Current action and preconditions to check: trajectory_clear

Your task: For each precondition in the list above, predict whether it will hold at this action.

Consider the current scene as observed from the mobile robot's camera, and analyze the predicted future states of all dynamic agents (e.g., people, animals, vehicles, or any moving entities) within the NEXT SECOND.

IMPORTANT: Only answer "very likely" if you are absolutely certain—based on strong, clear evidence—that a dynamic agent will violate the precondition in the predicted future state. Do NOT answer "very likely" for unlikely, ambiguous, or low-probability risks.

Ask yourself for each precondition: Is there a high probability, with clear and convincing evidence, that the predicted future states of any dynamic agent will interfere with the predicted future state of the currently executing action within the NEXT SECOND, causing that precondition to fail?

Assess the risk level based on these predictions. Use "likely" or "very likely" if motions create a clear risk of interference.

Use "neutral" or "improbable" if agents are nearby but their predicted paths are clearly diverging or non-conflicting.

Failure Risk Categories: "very improbable", "improbable", "neutral", "likely", "very likely"

Answer Format: Output ONLY the probability_of_failure value from these categories: "very improbable", "improbable", "neutral", "likely", "very likely"

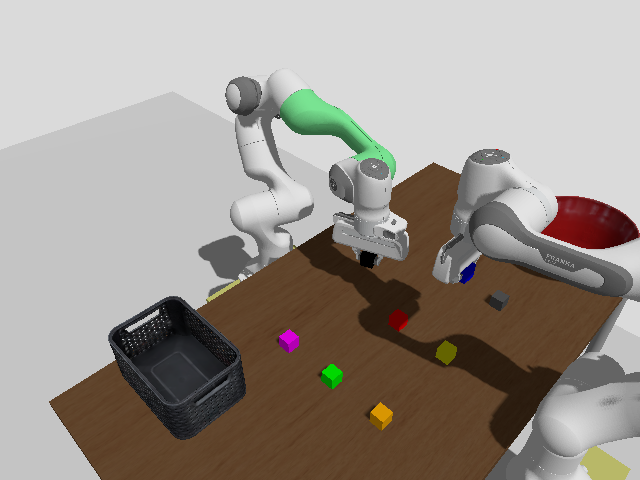

Answer: improbable